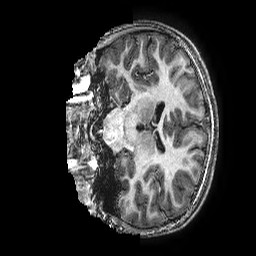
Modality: T1w
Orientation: coronal
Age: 9
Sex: female
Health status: ill
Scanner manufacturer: ge
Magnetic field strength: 3 T
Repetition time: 0.00766 s
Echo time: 0.003476 s